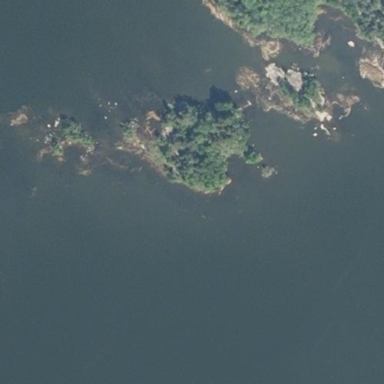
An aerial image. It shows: Islet.